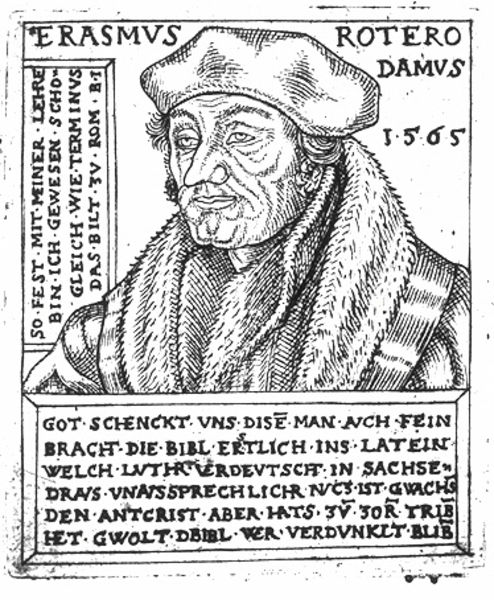
Titel: Bildnis des Erasmus von Rotterdam
Künstler: Balthasar Jenichen
Institution: (Seriendruck)
Schlagwörter: kopf, mann, umhang, weiß, grau, hut, mund, nase, ohr, profil, schwarz, stirn, blick, haube, alt, kappe, mütze, augen, bibel, falten, gesicht, kragen, pelz, rahmen, bild, bildnis, porträt, auge, haare, mantel, kaufmann, brustbild, kinn, renaissance, fell, holzschnitt, schrift, grafik, graphik, tafel, ernst, inschrift, deutsch, dreiviertelprofil, jahreszahl, name, schild, buch, druck, holzstich, radierung, stich, titel, dreiviertel, text, jahr, pelzkragen, pelzmantel, briefmarke, antik, mittelalter, luther, adliger, gelehrter, dürer, kupferstich, basel, spruch, weise, altdeutsch, zweifarbig, schwarz/weiss, rotterdam, philosophie, holbein, reform, sinnspruch, humanist, erasmus, erasmus von rotterdam, altertum, humanismus, luter, roterodamus, selten, von rotterdam, 1565, portrait#, erasmus rotterdam, roterdam, erasmus roterodamus, rotero, damus